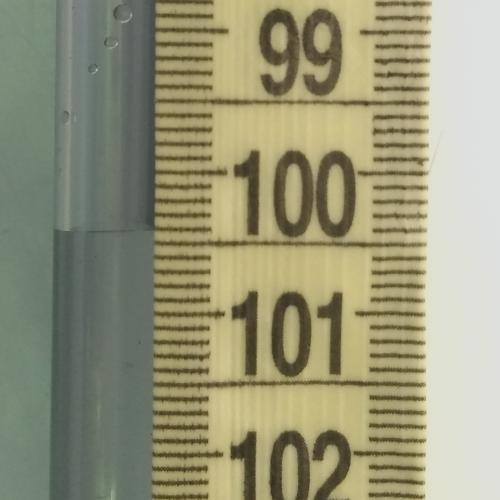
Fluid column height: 100.4 cm